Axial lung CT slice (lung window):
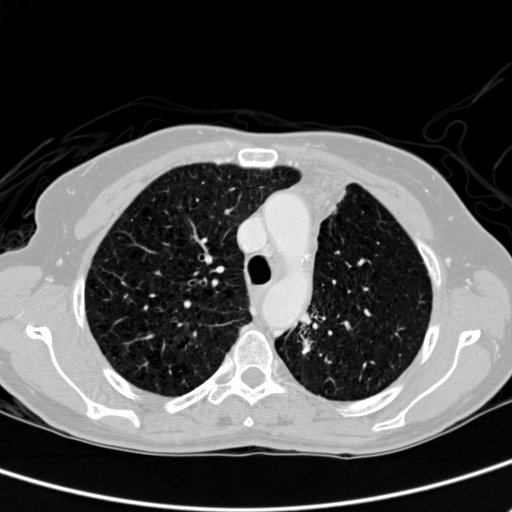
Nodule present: no